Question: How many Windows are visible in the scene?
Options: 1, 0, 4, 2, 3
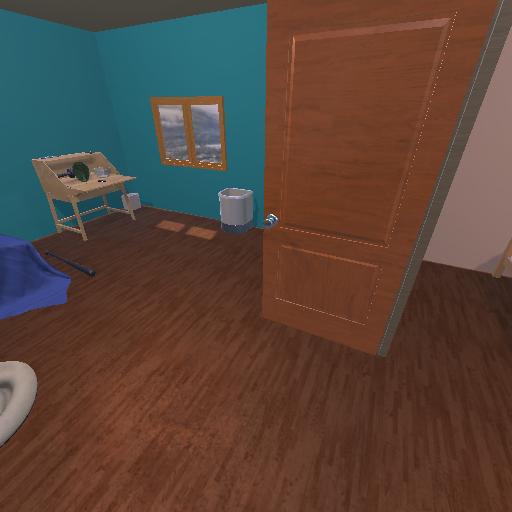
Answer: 1